Question: I have been stuck on a problem here. This is what I designed my app in html and css. The problem is indicated with red circle in lower left corner i.e. the space before the left tab. I am unable to remove this space. This is neither padding nor margin but I don't know what it is.

The code for tab is:
'''
<ul id="bottomTabs">
<li><a href="player_screen.html" class="left_tab">Player</a></li>
<li><a href="#">Reciters</a></li>
</ul>
'''
'''
ul {
margin: 0 ;
bottom: 0 ;
left: 0 ;
padding: 0;
}
li {
list-style-type: none;
bottom: 0 ;
left: 0 ;
margin-left:1em ;
}
#bottomTabs {
width: 100%;
bottom: 0px;
display: table;
position: fixed;
table-layout: fixed;
text-align: center;
}
#bottomTabs li {
width: 47.5%;
height: auto;
align : center;
display: table-cell;
padding-left: 1.5%;
vertical-align: bottom;
}
#bottomTabs a {
display: block;
color: #ffffff;
min-height: 100%;
padding: 4px 10px;
background-color: #222;
border-radius: 0 0 0 0;
}
'''
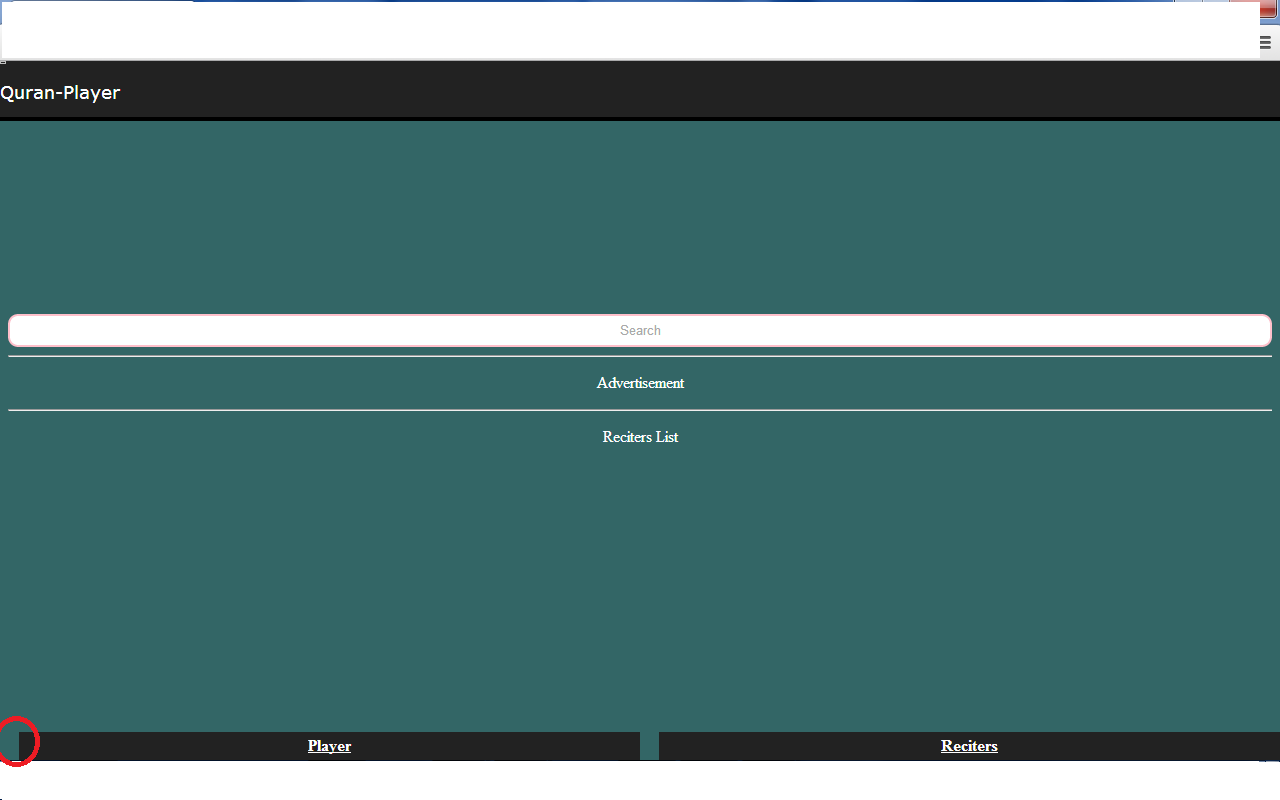
Answer: You have 'padding-left: 1.5%' on both of your 'li' elements. You only need it for the second one. You can create a new class/id just for the second list item. Have your HTML as:
'''
<ul id="bottomTabs">
<li><a href="player_screen.html" class="left_tab">Player</a></li>
<li id="padded"><a href="#">Reciters</a></li>
</ul>
'''
And CSS:
'''
#bottomTabs li {
width: 47.5%;
height: auto;
align : center;
display: table-cell;
vertical-align: bottom;
}
#padded{
padding-left: 1.5%;
}
'''
: <URL>